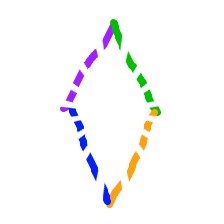
Shape: rhombus